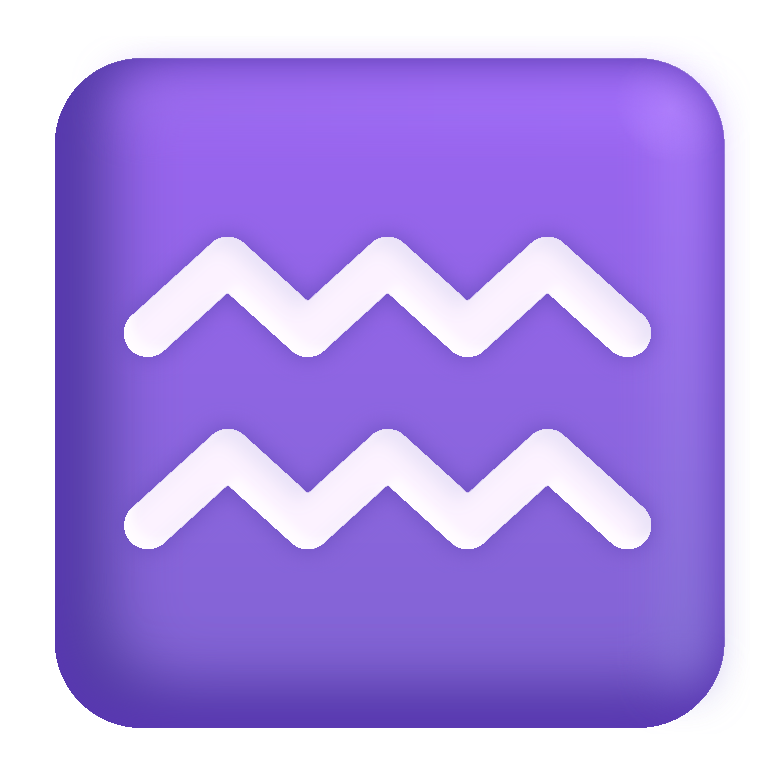
aquarius color